【题型】解答题　【知识点】平面几何　【难度】easy
图1是某会展中心航拍平面图，由展览场馆、通道等组成，可以假设抽象成图2，图2中的大正方形$AA_1A_2A_3$是由四个相等的小正方形（如$ABCD$）和宽度相等的矩形通道组成。展览馆可以根据实际需要进行重新布局成展览区域和休闲区域，展览区域由四部分组成，每部分是八边形，且它们互相全等。图2中的八边形$EFTSHQMG$是小正方形$ABCD$中的展览区域，小正方形$ABCD$中的四个全等的直角三角形是休闲区域，四个八边形是整个的展览区域，16个全等的直角三角形是整个的休闲区域。设$ABCD$的边长为300米，$\triangle AEF$的周长为180米。

(1) 设 $AE = x$，求 $\triangle AEF$ 的面积 $y$ 关于 $x$ 的函数关系式；

(2) 问 $AE$ 取多少时，使得整个的休闲区域面积最大（$\sqrt{2} \approx 1.414$，长度精确到1米，利用精确后的长度计算面积，面积精确到1平方米）。
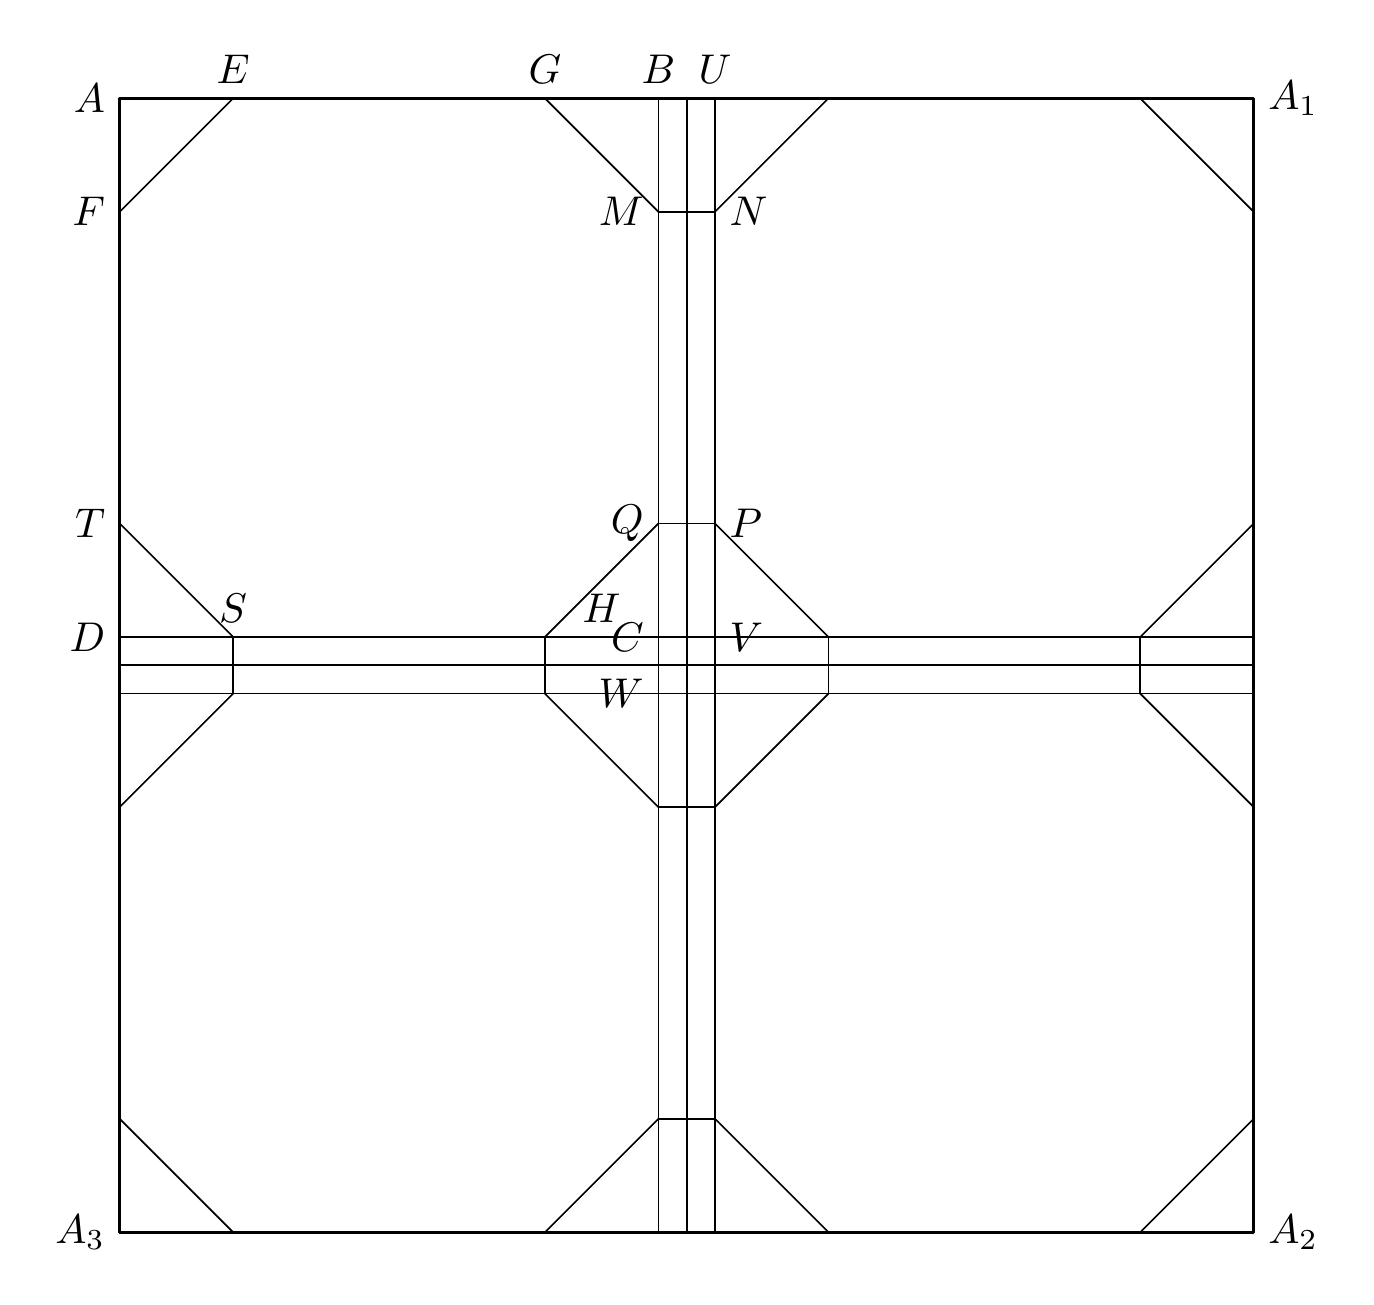
【解答】
【答案】(1) $y = \dfrac{90(90 - x)x}{180 - x}\ (0 < x < 90)$；

(2) 当$AE$取53米时，整个休闲区域面积最大为22235平方米。

【分析】(1) 根据给定条件结合勾股定理用$x$表示出$AF$长即可求出函数关系式。

(2) 利用(1)的函数关系借助换元法求出$y$的最大值及对应的$x$值即可计算作答。

【详解】（1）依题意，在$\text{Rt}\triangle AEF$中，$EF = \sqrt{x^2 + AF^2}$，则有$x + AF + \sqrt{x^2 + AF^2} = 180$，
$AF = \dfrac{180(90 - x)}{180 - x}$，$0 < x < 90$，则$\triangle AEF$的面积$y = \dfrac{1}{2}AE \cdot AF = \dfrac{90(90 - x)x}{180 - x}$，

所以$\triangle AEF$的面积$y$关于$x$的函数关系式是：$y = \dfrac{90(90 - x)x}{180 - x}\ (0 < x < 90)$。

（2）由(1)知，$y = \dfrac{90(90 - x)x}{180 - x}$，$0 < x < 90$，令$180 - x = t \in (90,180)$，
\[
y = \dfrac{90(180 - t)(t - 90)}{t} = 90\left[270 - \left(t + \dfrac{16200}{t}\right)\right] \le 90\left(270 - 2\sqrt{t \cdot \dfrac{16200}{t}}\right) = 8100(3 - 2\sqrt{2}),
\]
当且仅当$t = \dfrac{16200}{t}$，即$t = 90\sqrt{2}$时取“$=$”，

整个休闲区域是16个与$\text{Rt}\triangle AEF$全等的三角形组成，因此，整个休闲区域面积最大，当且仅当$\triangle AEF$的面积$y$最大，
当$t = 90\sqrt{2}$，即$x = 180 - 90\sqrt{2} \approx 53$米，整个休闲区域面积最大为$y = \dfrac{90 \times (90 - 53) \times 53}{180 - 53} \times 16 \approx 22235$平方米，

所以当$AE$取53米时，整个休闲区域面积最大为22235平方米。